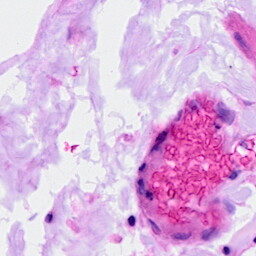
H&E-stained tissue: Ovarian